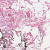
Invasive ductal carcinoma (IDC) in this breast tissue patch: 0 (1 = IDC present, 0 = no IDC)